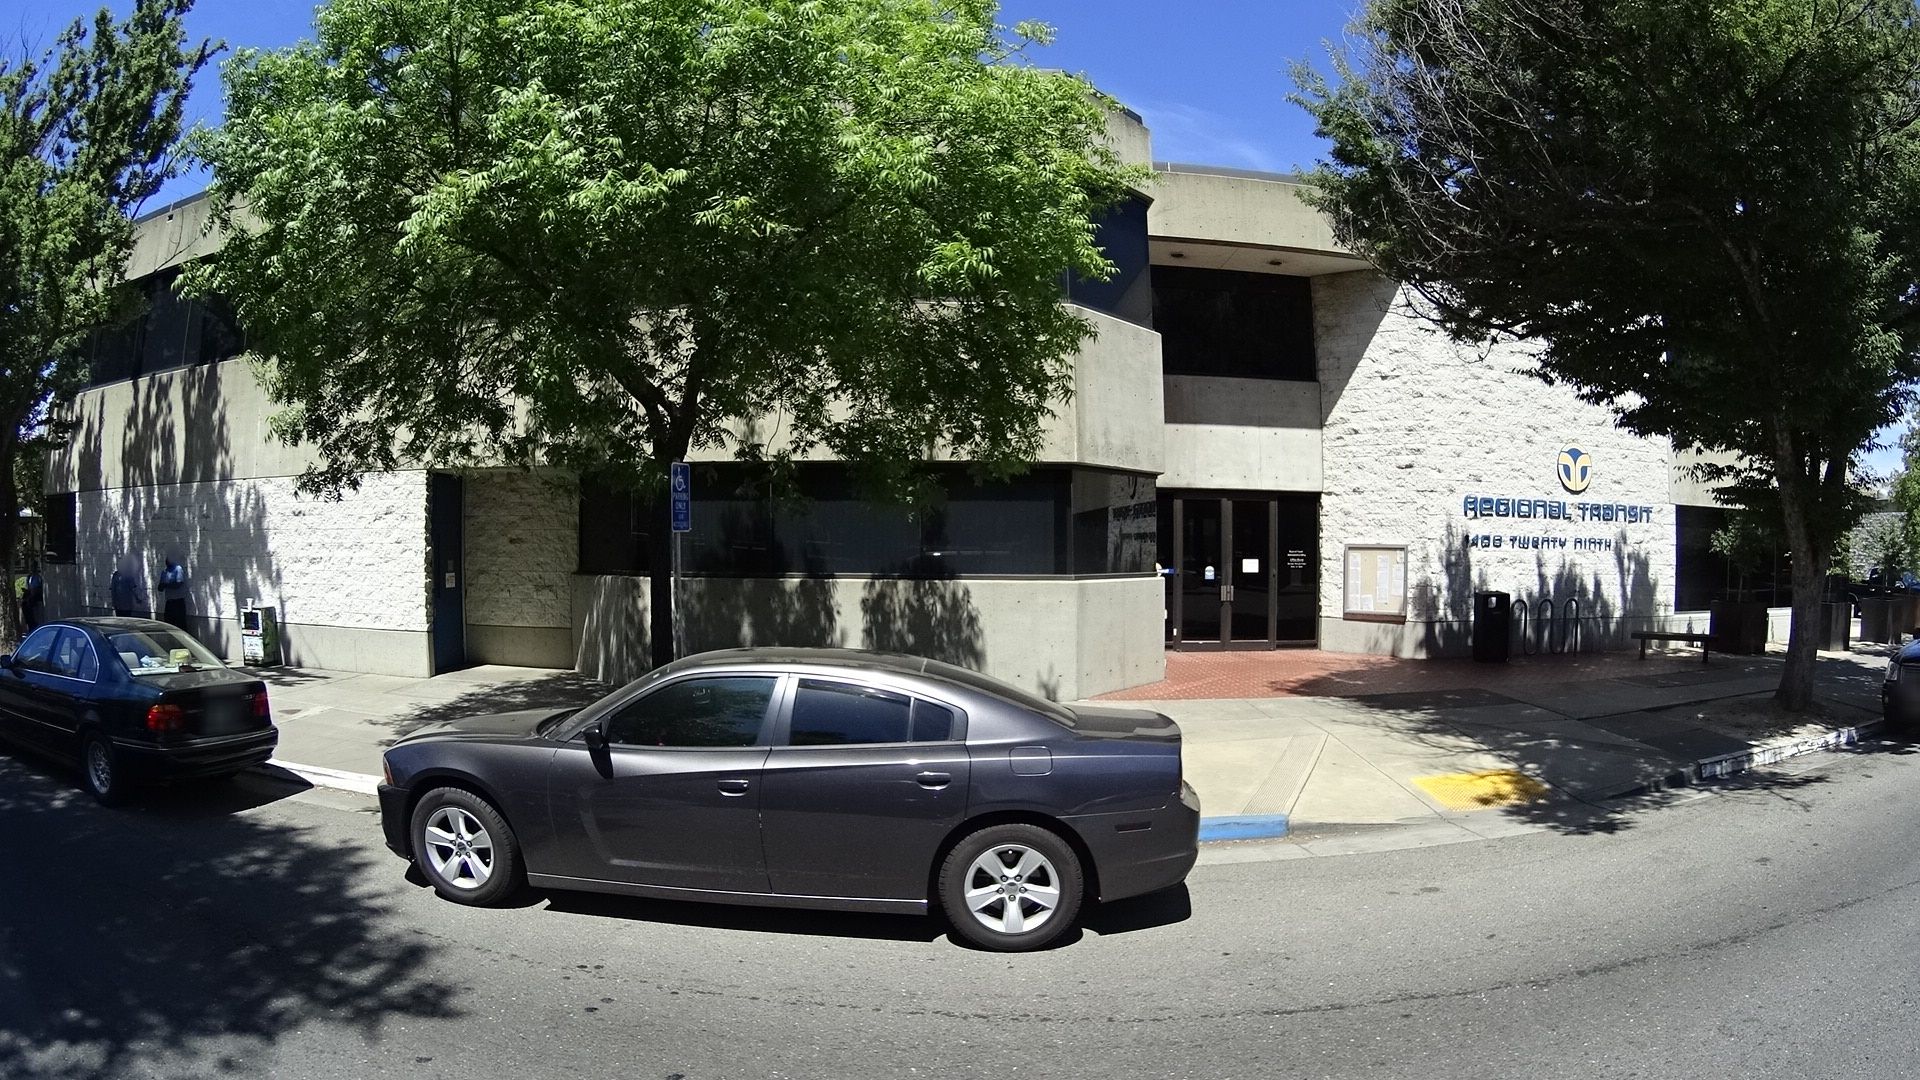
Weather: clear
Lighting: day
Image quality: good
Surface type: walking surface
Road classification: secondary
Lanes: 3
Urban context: urban centre
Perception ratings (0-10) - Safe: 5.95, Lively: 6.3, Beautiful: 5.51, Boring: 1.91, Depressing: 5.21, Wealthy: 5.81